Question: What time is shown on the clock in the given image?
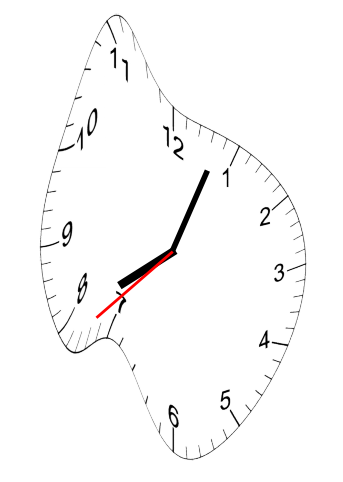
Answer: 08:03:38